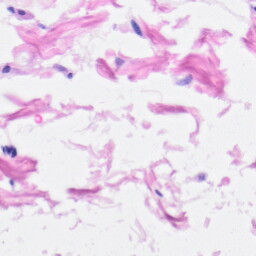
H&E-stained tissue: Heart